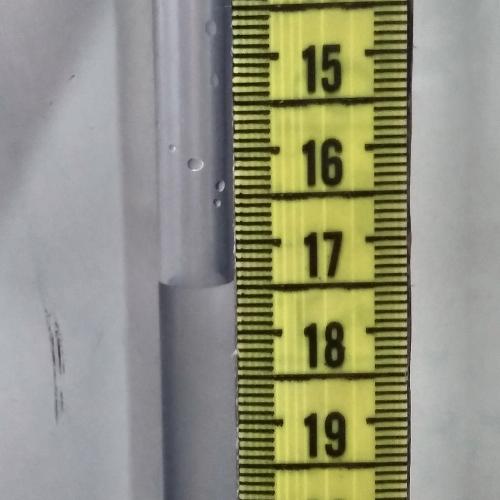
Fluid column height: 17.4 cm